Field crop: tomato
Growth stage: 2
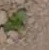
Species: solanum